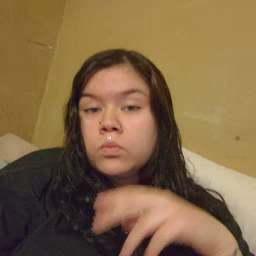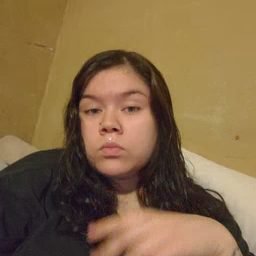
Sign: green